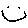
Label: smiley face